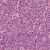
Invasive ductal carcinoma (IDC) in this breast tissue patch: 1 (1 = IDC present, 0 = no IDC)